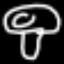
Label: mushroom